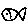
Label: fish